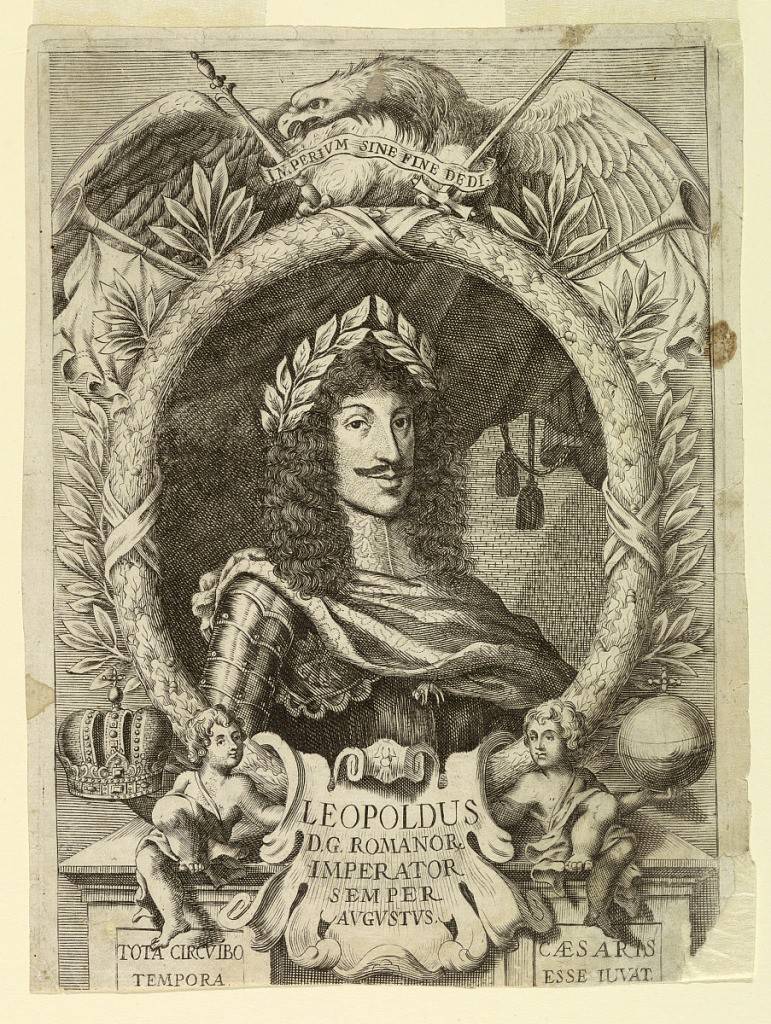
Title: Portrait of Emperor Leopold I (1640-1705)
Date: ca. 1700
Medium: Engraving on paper
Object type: Print
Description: Bust-length portrait in three-quarter view to right. The emperor wears a laurel wreath, armor, and a drapery around his shoulders. The portrait in a wreath frame; above, an eagle with sceptre; below, two putto holding the label of the portrait.